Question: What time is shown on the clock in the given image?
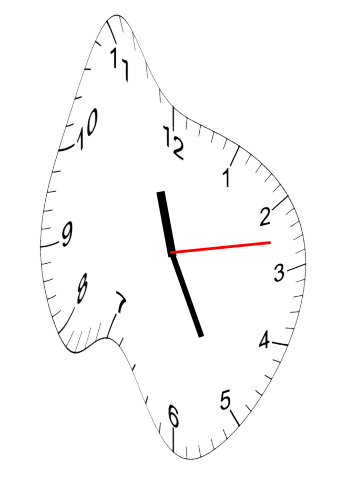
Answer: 11:25:13